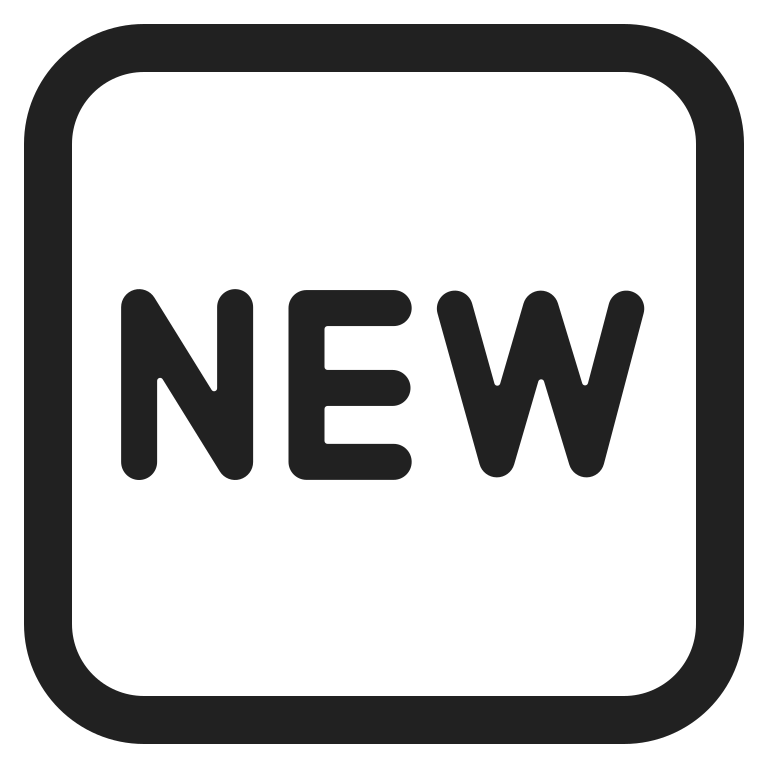
new button high contrast